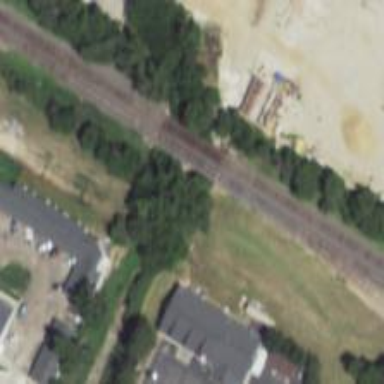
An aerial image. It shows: Railway bridge over siding railway service.